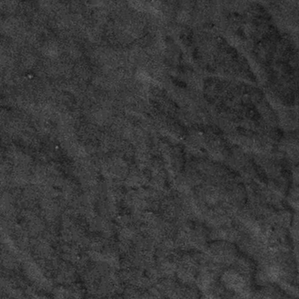
Label: frost